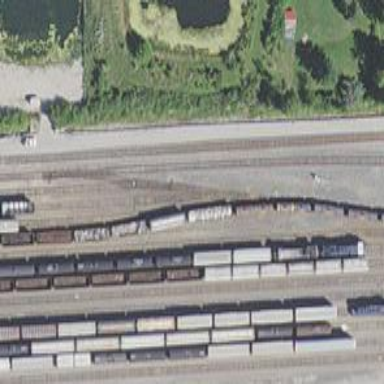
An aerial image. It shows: Railway yard in service.